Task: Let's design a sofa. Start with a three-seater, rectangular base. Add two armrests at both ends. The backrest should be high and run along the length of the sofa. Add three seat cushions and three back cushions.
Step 200:
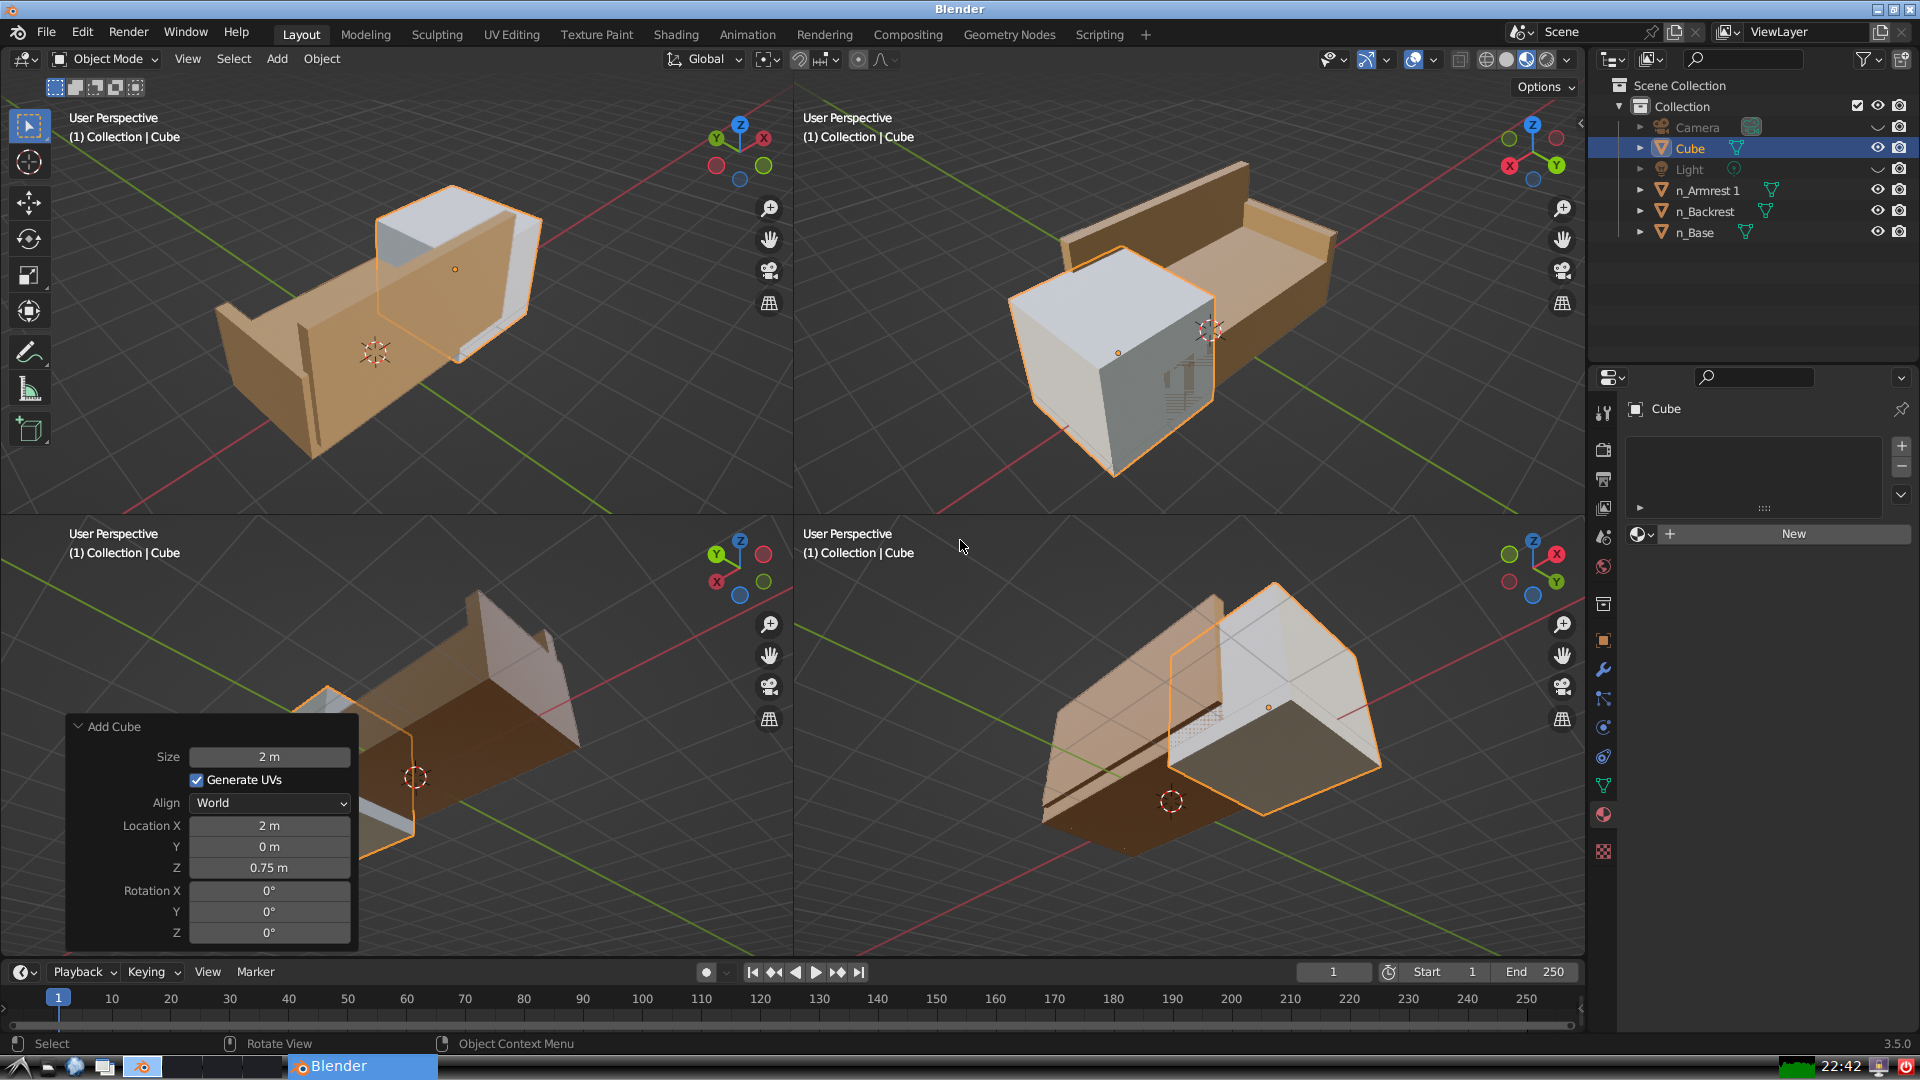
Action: {"mouse_move": [1608, 631]}